Question: I have a 'TreeView' and I am trying to implement a style that will allow me to place a border around all the children of a particular node using the 'HierarchicalDataTemplate'. An example of what I want is shown below:

The following code is what I have so far.
'''
<HierarchicalDataTemplate DataType="{x:Type model:Node}" ItemsSource="{Binding Children, Mode=OneWay}">
<StackPanel>
<TextBlock Text="{Binding Name}"/>
</StackPanel>
<HierarchicalDataTemplate.ItemContainerStyle>
<Style TargetType="{x:Type TreeViewItem}">
//what goes in here???
</Style>
</HierarchicalDataTemplate.ItemContainerStyle>
</HierarchicalDataTemplate>
'''
What do I need to add to implement my border the way I want?
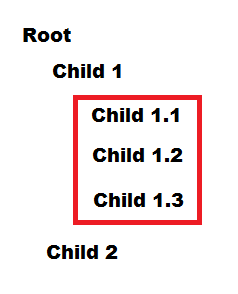
Answer: To render a 'Border' around the collection of children for a 'TreeViewItem' we need to modify the 'Style' for 'ItemContainerStyle' of the 'TreeView'
'TreeViewItem' 'Style' by default uses a '<ItemsPresenter x:Name="ItemsHost" />' to render it's children's content.
Children's Content in the default 'ItemContainerStyle' is given by
'''
<ItemsPresenter x:Name="ItemsHost"
Grid.Row="1"
Grid.Column="1"
Grid.ColumnSpan="2" />
'''
Now to test this I had a Collection with a bool named 'Type' and just tried to render a 'Border' when this bool was True
So I updated the 'ItemsPresenter' to
'''
<Border Grid.Row="1"
Grid.Column="1"
Grid.ColumnSpan="2"
BorderThickness="1">
<Border.Style>
<Style TargetType="{x:Type Border}">
<Setter Property="BorderBrush"
Value="Transparent" />
<Style.Triggers>
<DataTrigger Binding="{Binding RelativeSource={RelativeSource FindAncestor,
AncestorType={x:Type TreeViewItem}},
Path=DataContext.Type}"
Value="True">
<Setter Property="BorderBrush"
Value="Red" />
</DataTrigger>
</Style.Triggers>
</Style>
</Border.Style>
<ItemsPresenter x:Name="ItemsHost" />
</Border>
'''
Which then rendered the following

You'll of course have to update the above Bindings to be based on your own cases of when you want the 'Border' rendered.
In my case my 'Type' variable was set to True for the Item with "1.1" as it's Header Content.